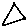
Label: triangle